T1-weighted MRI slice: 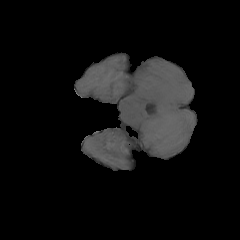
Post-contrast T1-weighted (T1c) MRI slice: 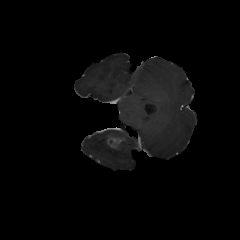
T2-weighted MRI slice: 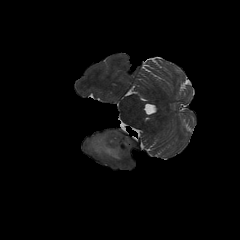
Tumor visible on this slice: yes